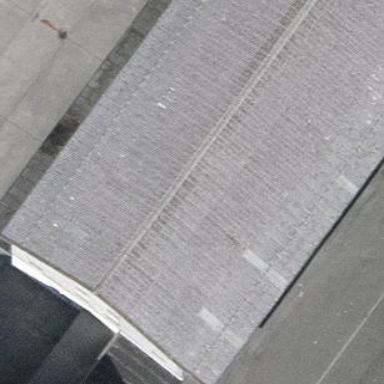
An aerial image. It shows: Building with gabled roof.